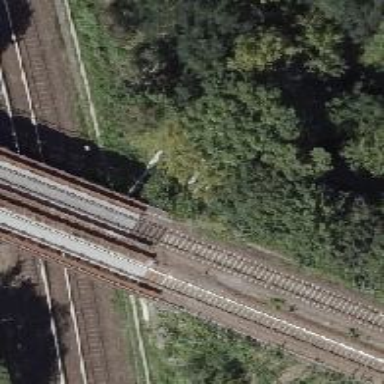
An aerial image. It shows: Railway bridge with electrified contact lines.